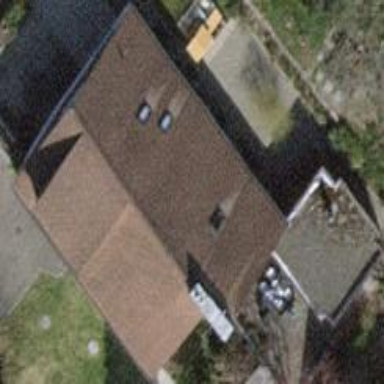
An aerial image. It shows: Building with tile roof.